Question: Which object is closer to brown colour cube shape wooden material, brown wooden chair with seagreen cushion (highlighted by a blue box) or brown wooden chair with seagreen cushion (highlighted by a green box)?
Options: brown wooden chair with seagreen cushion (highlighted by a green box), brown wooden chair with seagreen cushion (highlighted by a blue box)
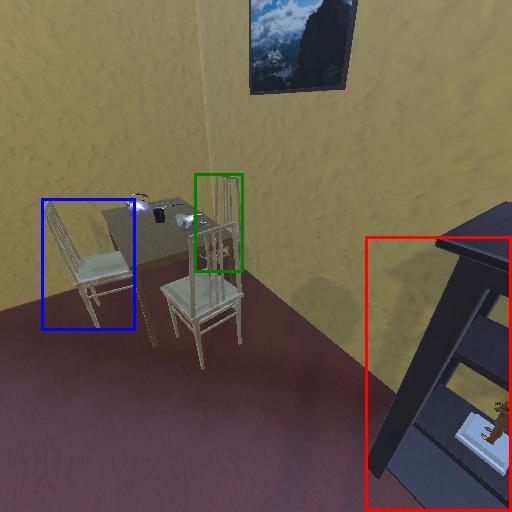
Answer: brown wooden chair with seagreen cushion (highlighted by a green box)